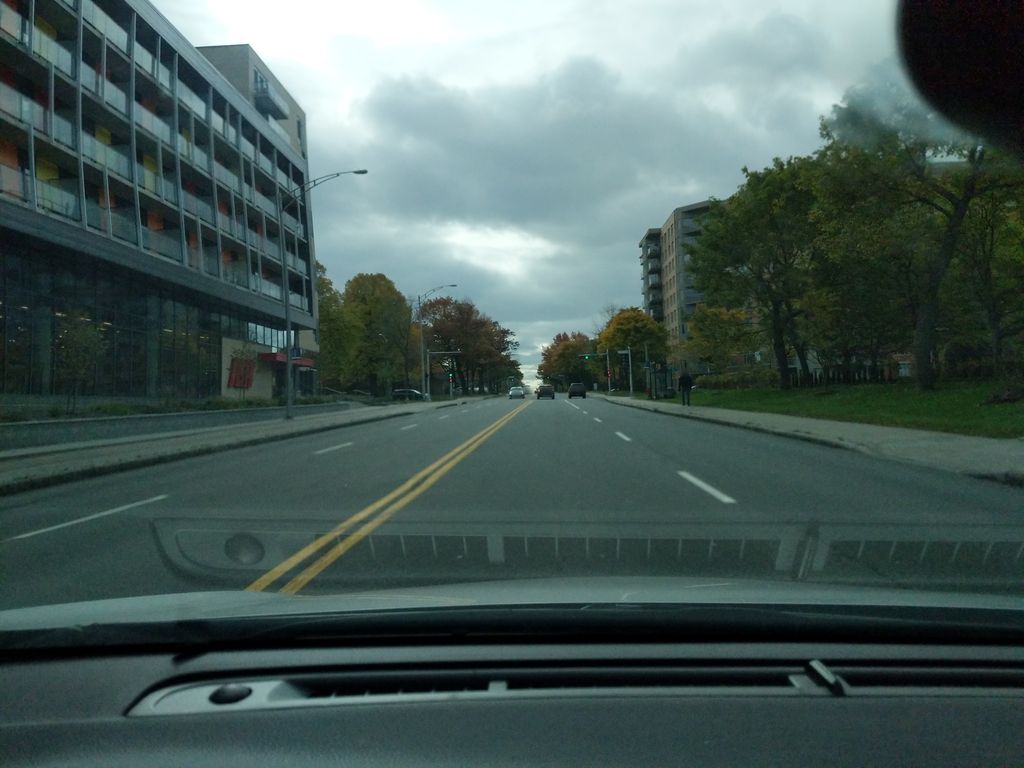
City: quebec_city